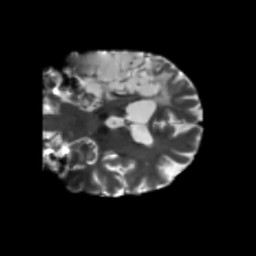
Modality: T2w
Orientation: coronal
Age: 51
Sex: male
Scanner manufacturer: siemens
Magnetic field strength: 3 T
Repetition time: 5.47 s
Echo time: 0.0854 s